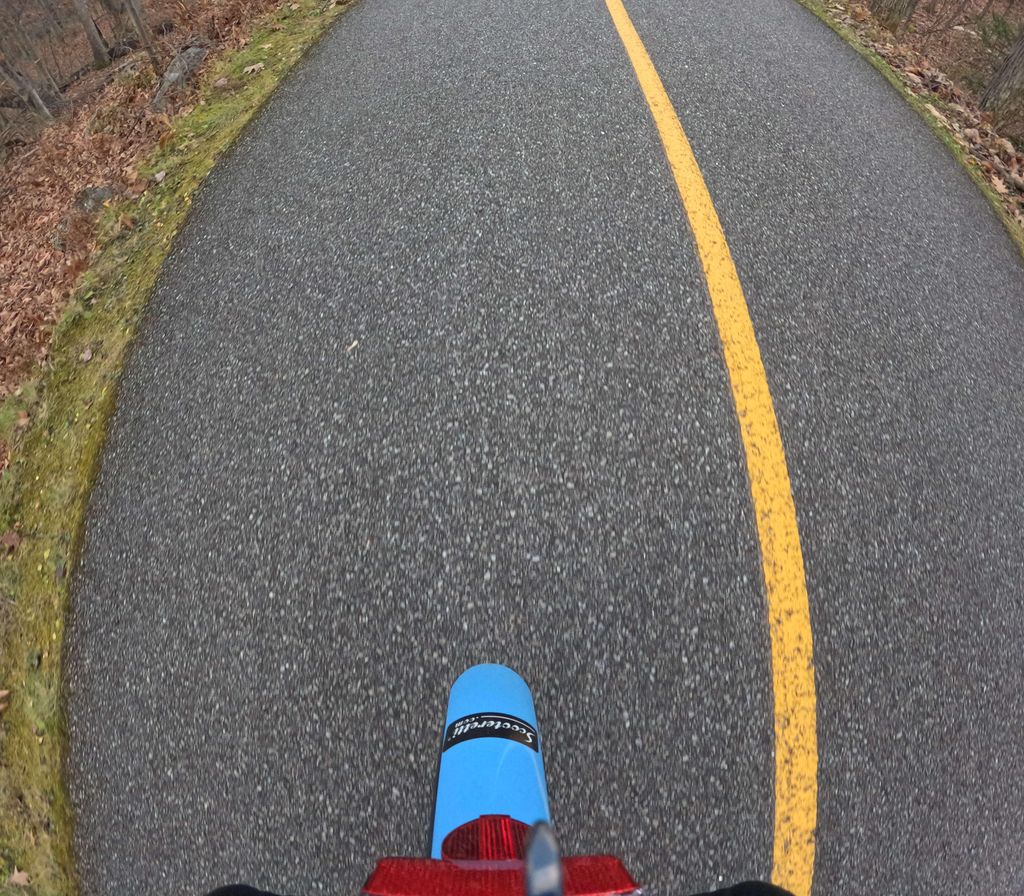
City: ottawa-gatineau